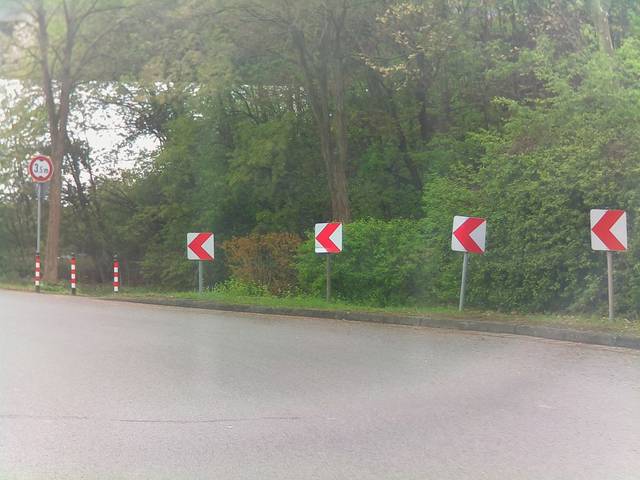
Region: Germany
Coordinates: 50.567, 8.65